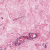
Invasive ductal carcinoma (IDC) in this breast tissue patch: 0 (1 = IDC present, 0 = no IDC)